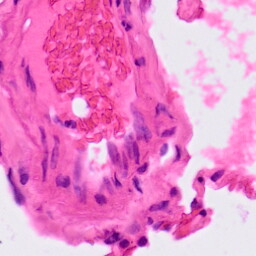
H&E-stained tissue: Lung